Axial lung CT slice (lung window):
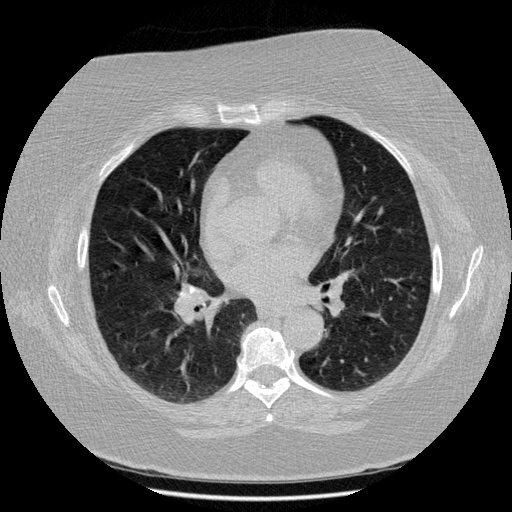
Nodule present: no